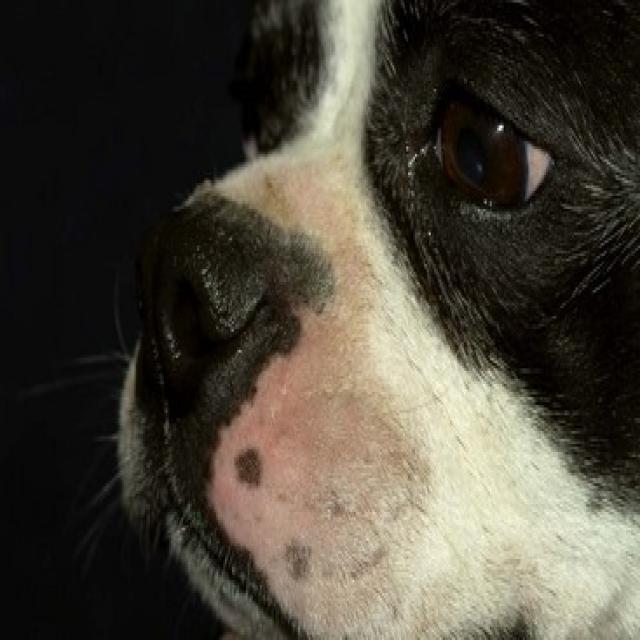
Canine hypersensitivity reaction — allergic skin response with urticaria, erythema, pruritus, and angioedema. May be food, environmental, or flea allergy related.